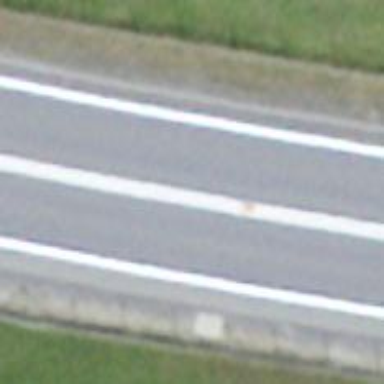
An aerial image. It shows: Asphalt motorway of trunk classification.